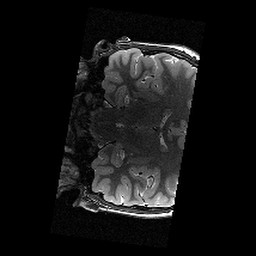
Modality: T2w
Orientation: coronal
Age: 13
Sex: male
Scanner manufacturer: siemens
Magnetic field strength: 3 T
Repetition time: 9.23 s
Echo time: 0.067 s